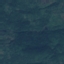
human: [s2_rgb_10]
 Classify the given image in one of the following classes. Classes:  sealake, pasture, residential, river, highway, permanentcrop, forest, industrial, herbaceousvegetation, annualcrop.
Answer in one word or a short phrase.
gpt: Forest